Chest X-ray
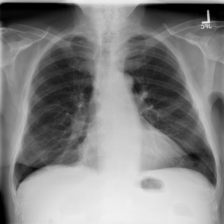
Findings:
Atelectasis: negative
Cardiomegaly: negative
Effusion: negative
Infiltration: negative
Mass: negative
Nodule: negative
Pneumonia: negative
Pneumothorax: negative
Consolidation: negative
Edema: negative
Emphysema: negative
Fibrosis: negative
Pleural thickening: negative
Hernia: negative